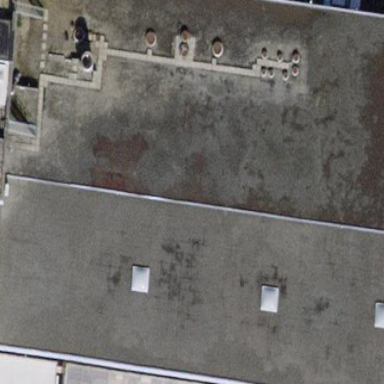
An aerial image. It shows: Industrial building.